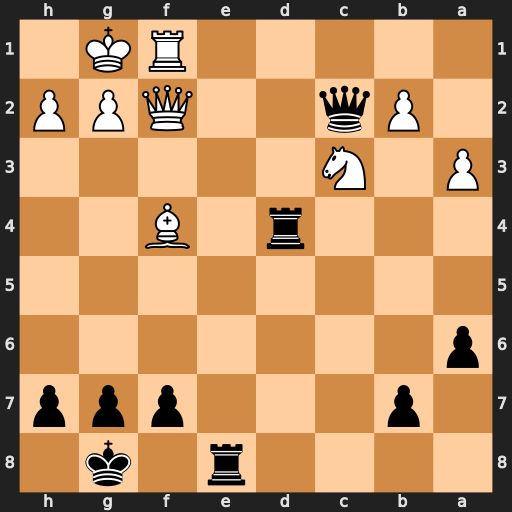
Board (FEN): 4r1k1/1p3ppp/p7/8/3r1B2/P1N5/1Pq2QPP/5RK1
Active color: b
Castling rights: -
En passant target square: -
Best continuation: Qxf2+ Rxf2 Re1+ Rf1 Rxf1+ Kxf1 Rxf4+